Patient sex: M
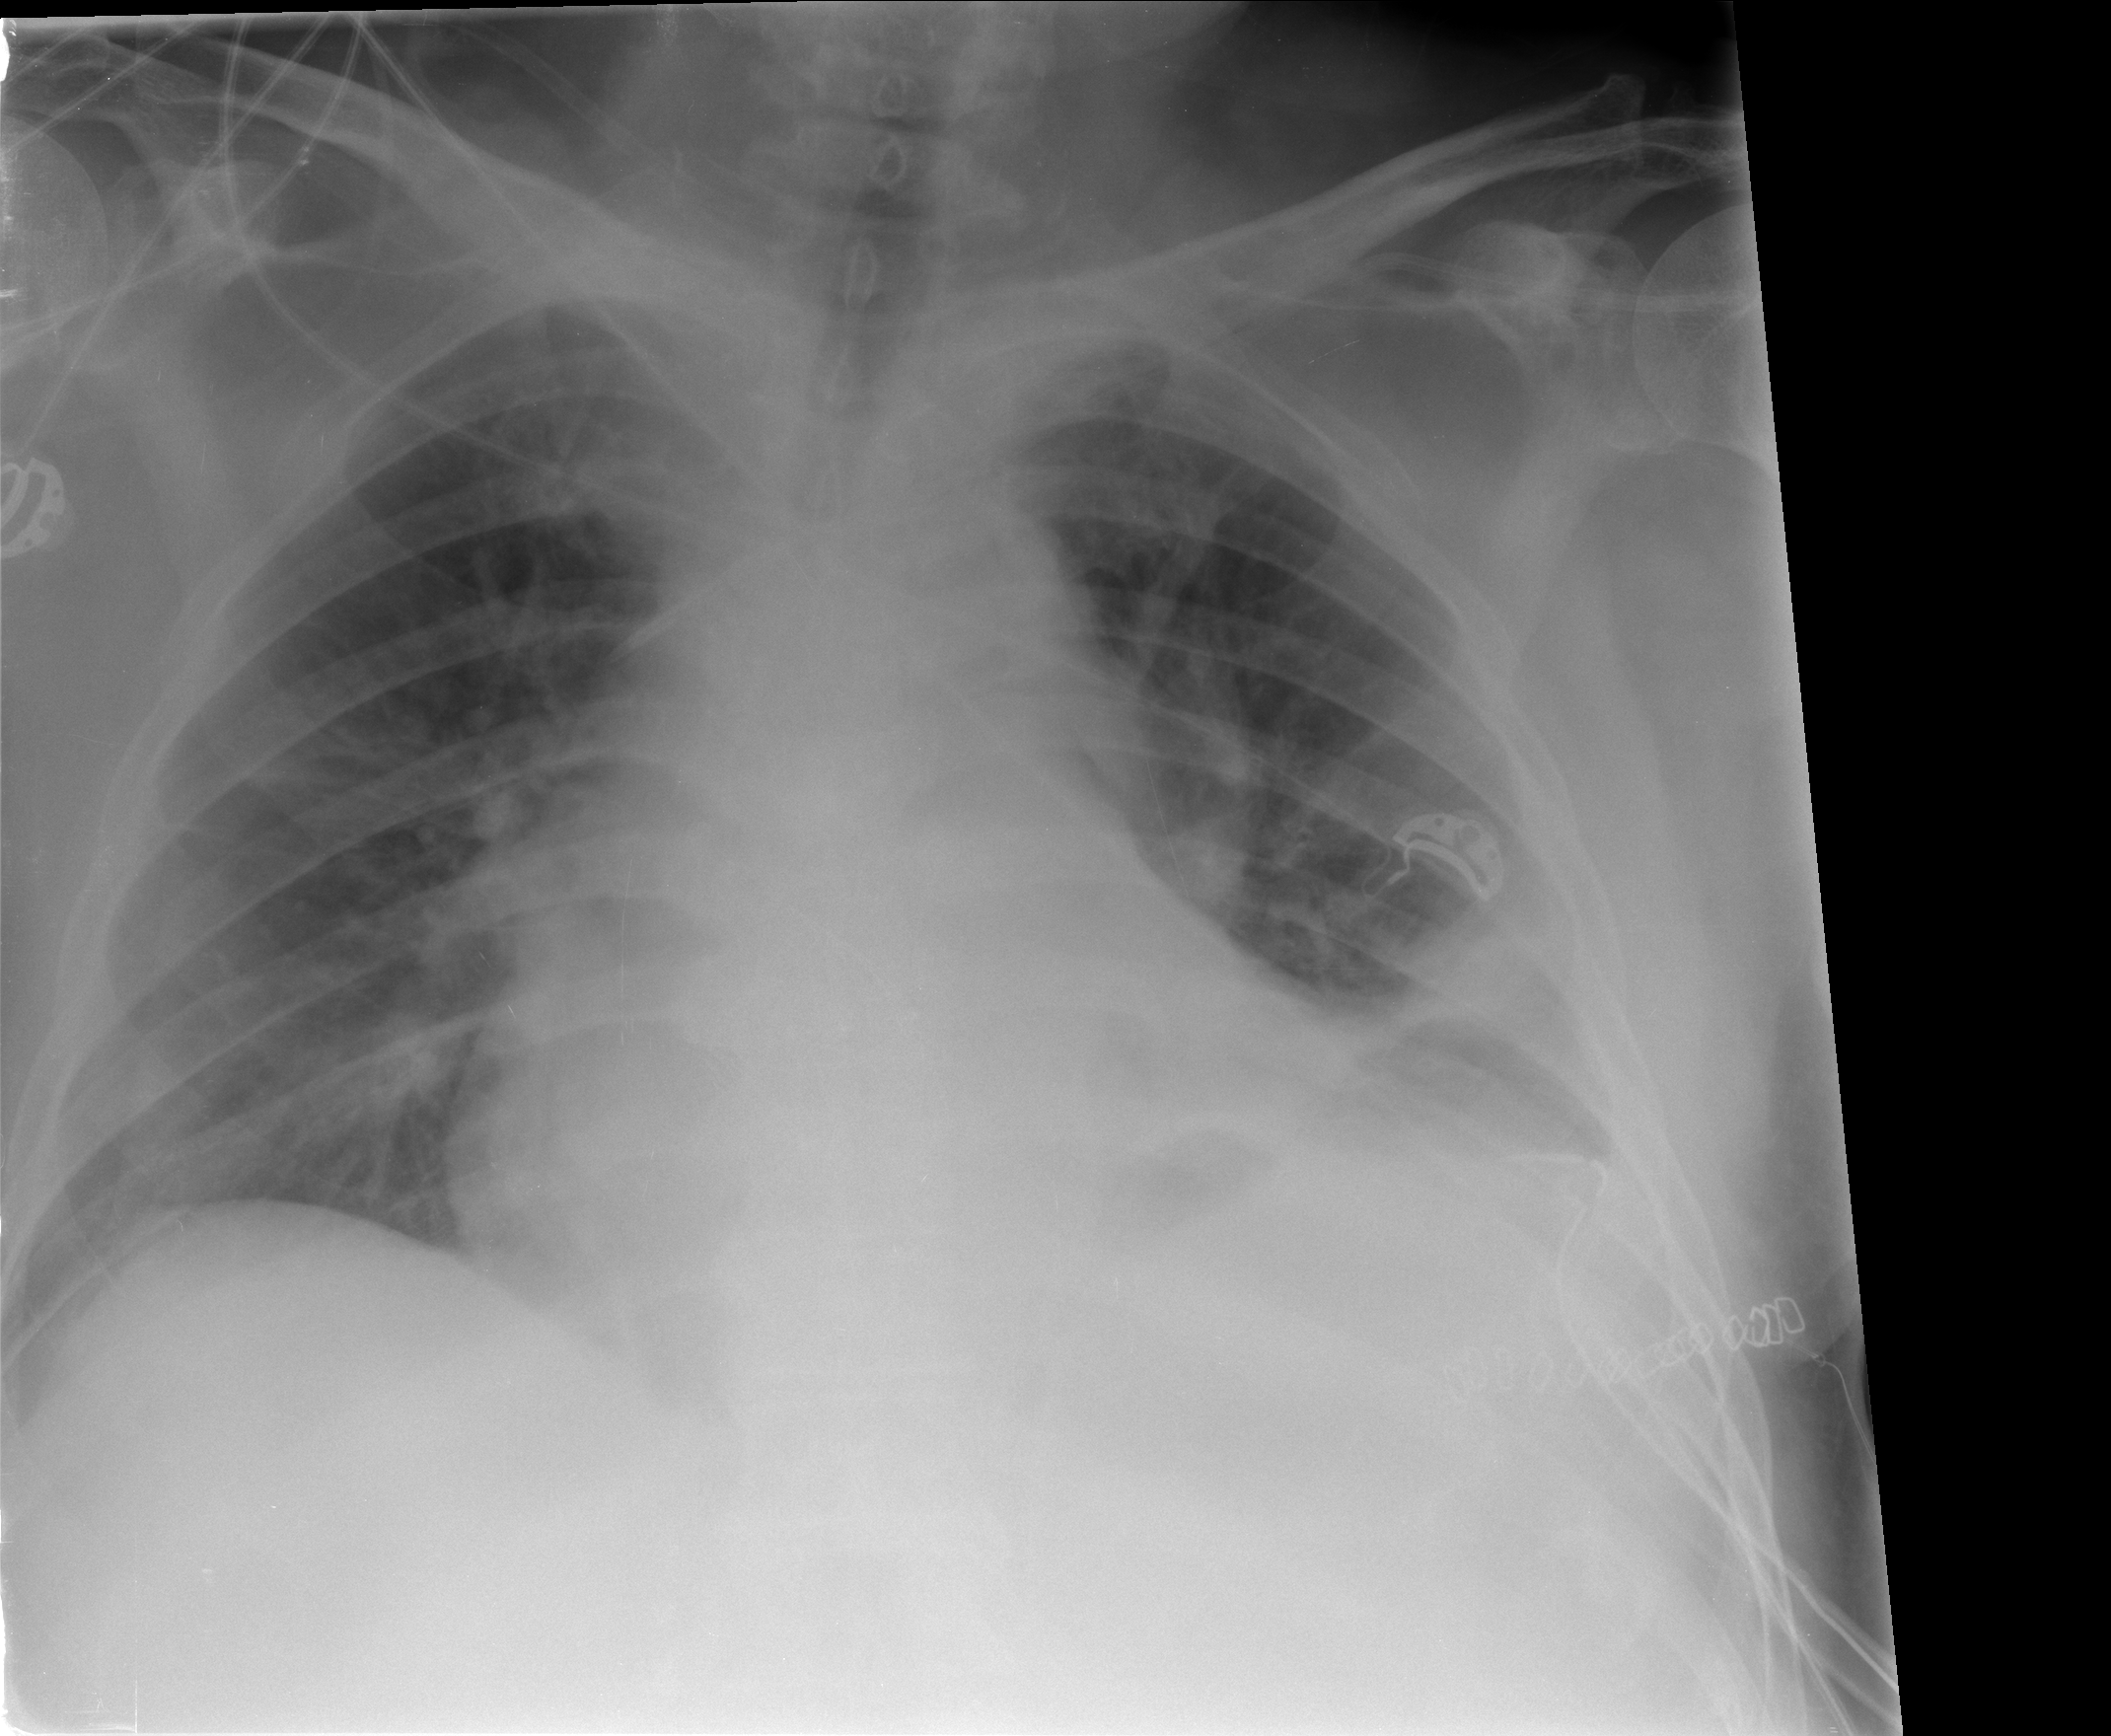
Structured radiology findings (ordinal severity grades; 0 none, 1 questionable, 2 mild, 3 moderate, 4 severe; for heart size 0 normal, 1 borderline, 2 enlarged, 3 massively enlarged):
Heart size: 2
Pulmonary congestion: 2
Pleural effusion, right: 2
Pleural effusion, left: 2
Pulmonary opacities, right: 1
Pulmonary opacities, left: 0
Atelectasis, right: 2
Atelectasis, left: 2